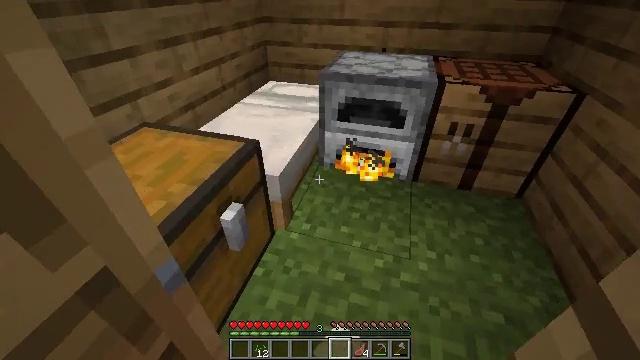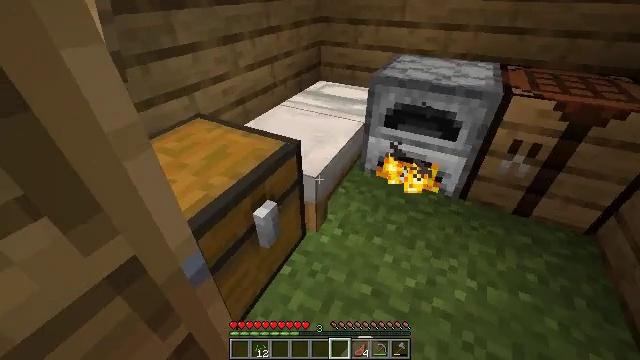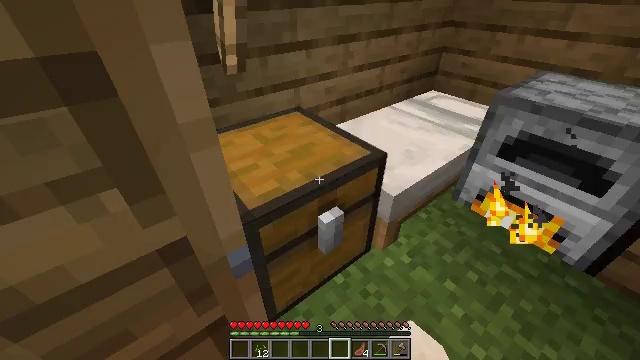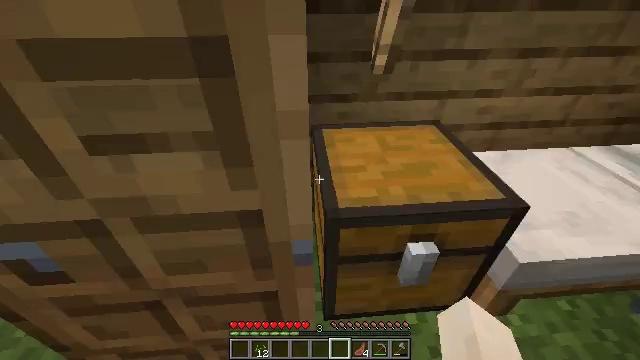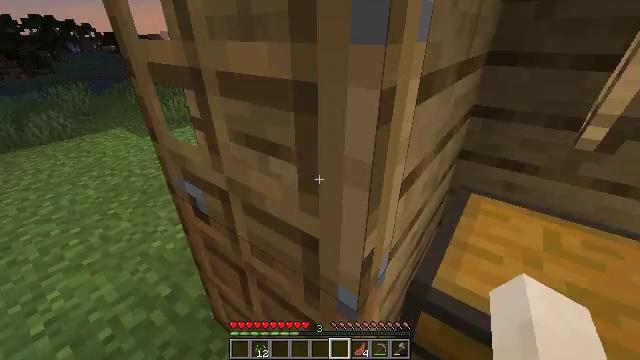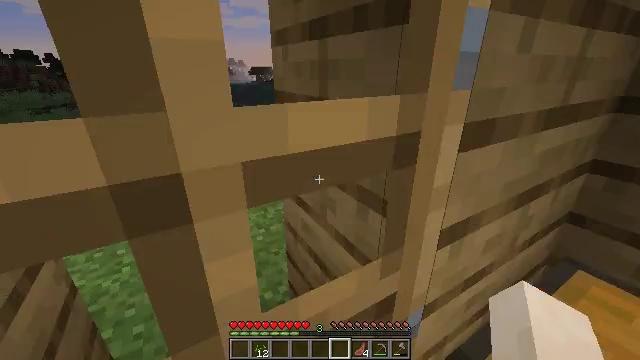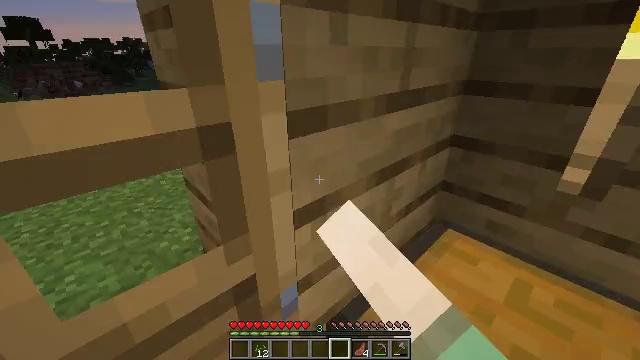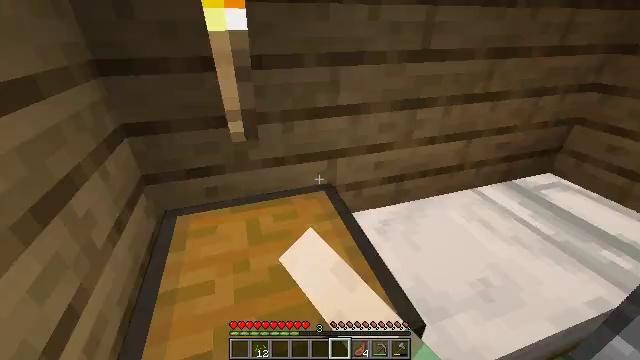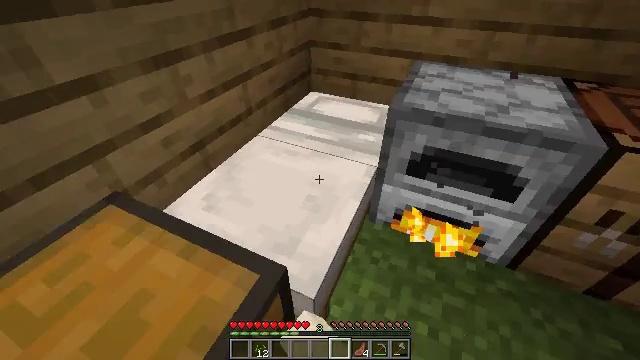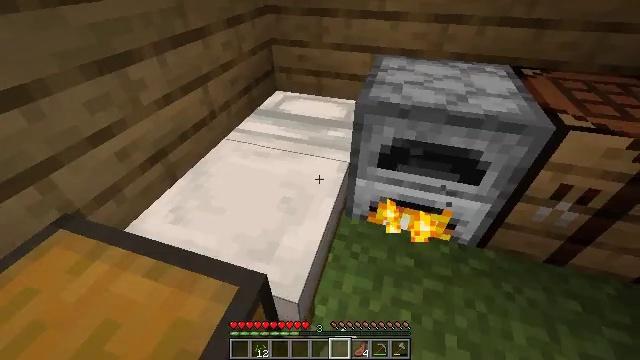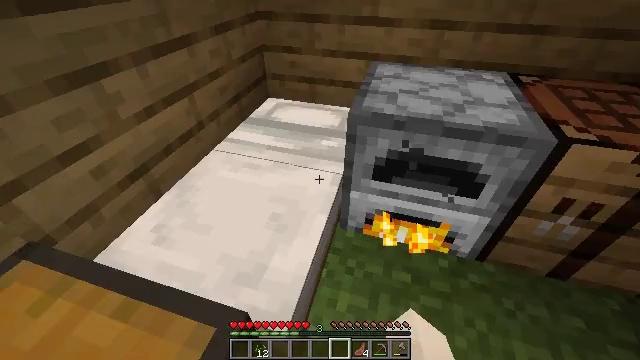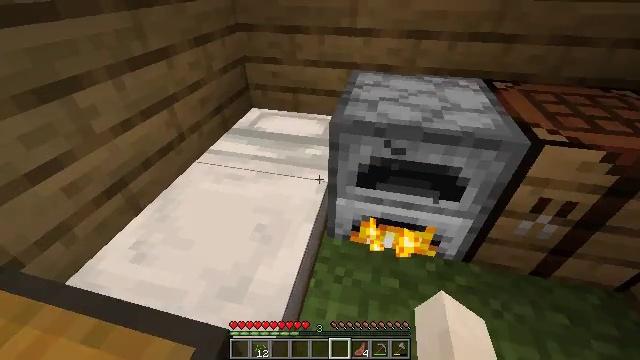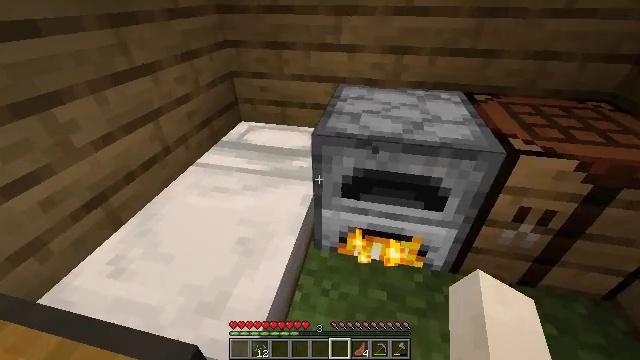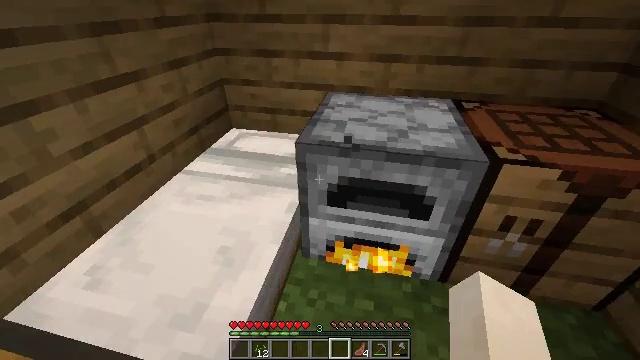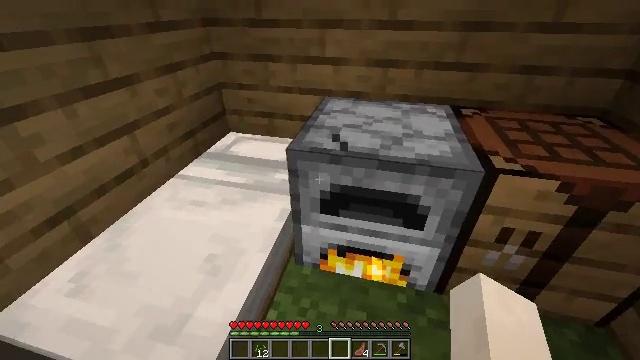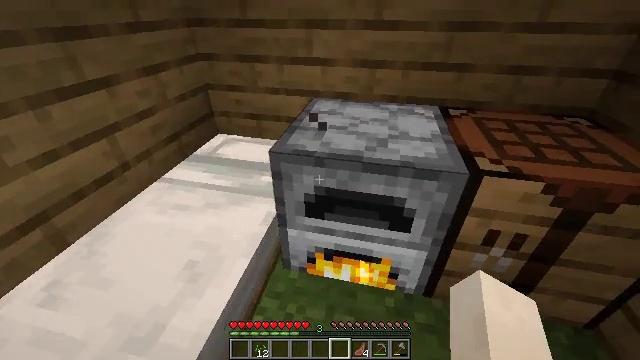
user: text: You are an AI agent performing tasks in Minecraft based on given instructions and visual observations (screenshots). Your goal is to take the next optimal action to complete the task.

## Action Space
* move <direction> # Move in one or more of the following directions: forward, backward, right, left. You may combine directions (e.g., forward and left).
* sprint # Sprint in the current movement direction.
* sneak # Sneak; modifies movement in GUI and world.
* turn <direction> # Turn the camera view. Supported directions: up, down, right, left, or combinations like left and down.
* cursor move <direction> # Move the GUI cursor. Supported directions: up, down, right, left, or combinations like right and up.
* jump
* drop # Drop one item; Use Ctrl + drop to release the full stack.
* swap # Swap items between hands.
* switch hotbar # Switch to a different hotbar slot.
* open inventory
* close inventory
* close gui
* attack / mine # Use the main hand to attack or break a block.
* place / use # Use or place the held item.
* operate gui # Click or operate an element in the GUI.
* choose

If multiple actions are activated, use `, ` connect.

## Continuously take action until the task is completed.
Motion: motion action
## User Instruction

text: Interact with the crafting table to craft an oak pressure plate.
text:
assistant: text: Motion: move forward and move right, turn left
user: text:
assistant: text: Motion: move forward and move right, turn left
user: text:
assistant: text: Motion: move forward and move right, turn left
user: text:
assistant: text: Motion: move right, turn left and up
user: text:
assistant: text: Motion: move right, turn left and up, use / place
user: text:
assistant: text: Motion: turn right and down, use / place
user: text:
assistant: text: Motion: turn right and down
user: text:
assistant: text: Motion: turn right and down
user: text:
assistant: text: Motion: turn right
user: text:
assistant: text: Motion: move forward
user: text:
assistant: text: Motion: move forward and move right, turn right and up
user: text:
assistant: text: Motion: move forward and move right, turn right and up
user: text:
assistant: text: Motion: move forward and move right, turn up
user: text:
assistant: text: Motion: turn left
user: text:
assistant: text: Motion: no_op
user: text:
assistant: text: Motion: turn right and down, use / place
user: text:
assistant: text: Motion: use / place
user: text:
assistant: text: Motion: use / place
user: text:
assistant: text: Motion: no_op
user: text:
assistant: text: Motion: no_op
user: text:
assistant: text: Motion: cursor move right, open gui
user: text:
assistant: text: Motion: no_op
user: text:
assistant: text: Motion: no_op
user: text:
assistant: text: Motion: no_op
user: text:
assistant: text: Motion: no_op
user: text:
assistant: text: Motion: no_op
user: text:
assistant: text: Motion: no_op
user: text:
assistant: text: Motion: no_op
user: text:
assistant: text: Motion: no_op
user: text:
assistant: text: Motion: no_op